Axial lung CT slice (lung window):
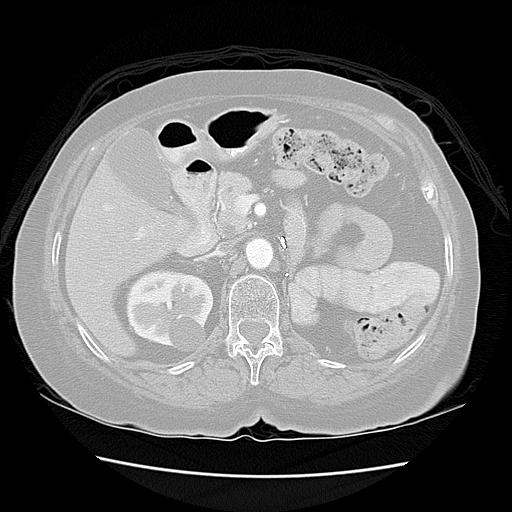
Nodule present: no